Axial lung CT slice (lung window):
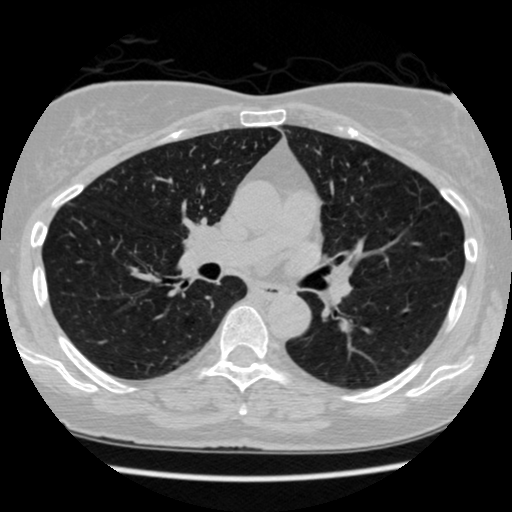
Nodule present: no